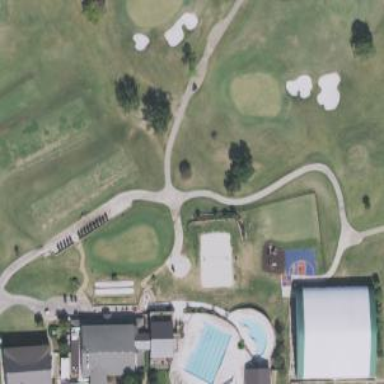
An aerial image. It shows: Path for both road and golf.